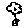
Label: flower